The plot shows how the frequency content of a rotor-rig vibration signal evolves over time (STFT spectrogram). Classify the rotor condition as one of: normal, misalignment, unbalance, looseness.
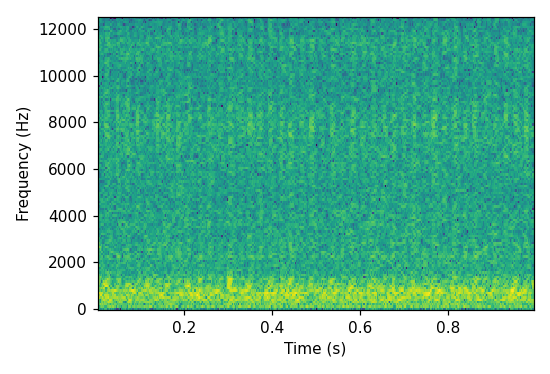
Answer: misalignment